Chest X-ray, PA view. Patient: 68 years old, sex F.
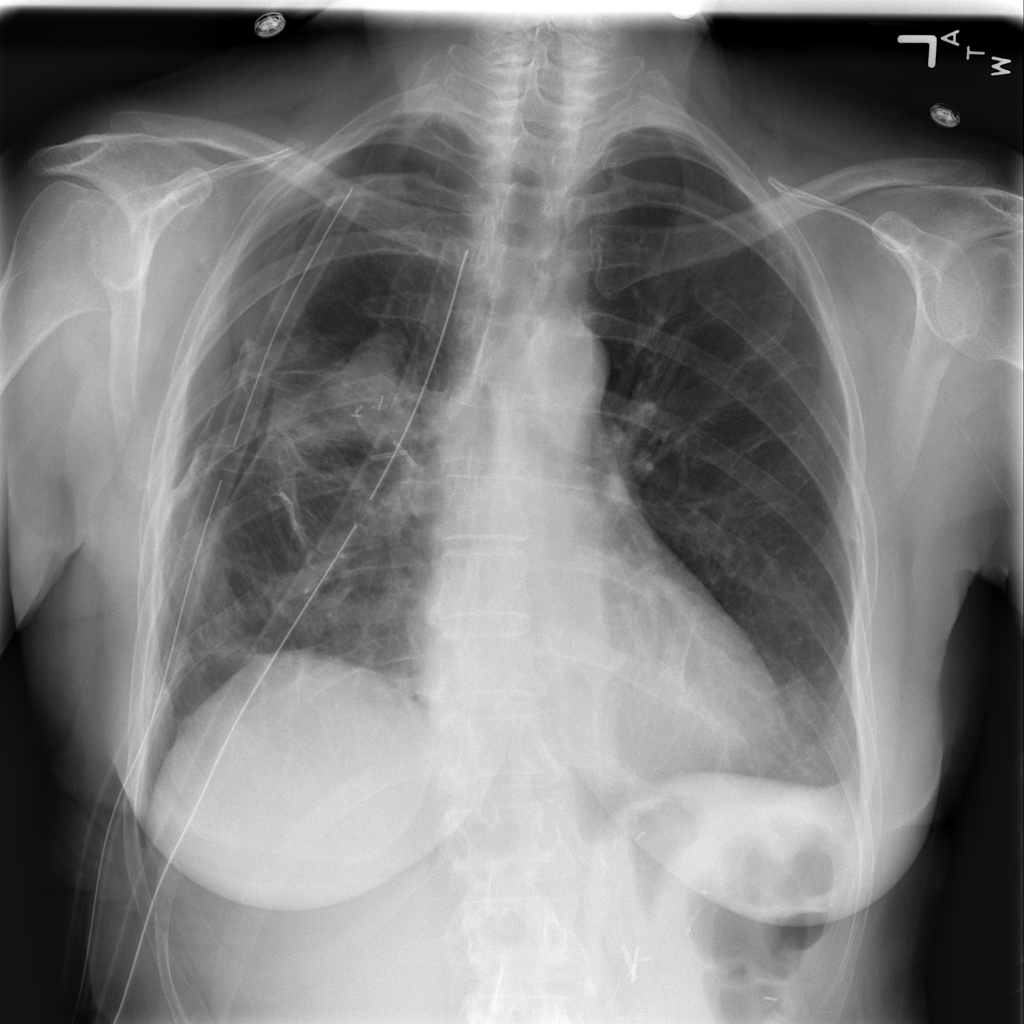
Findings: Infiltration, Pneumothorax